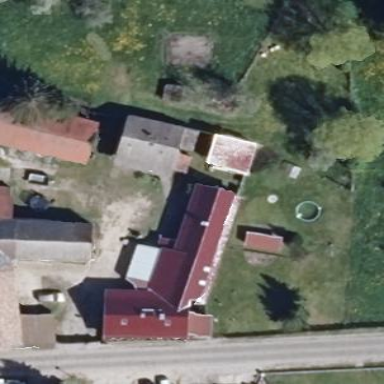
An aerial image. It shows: Detached building with gabled roof.